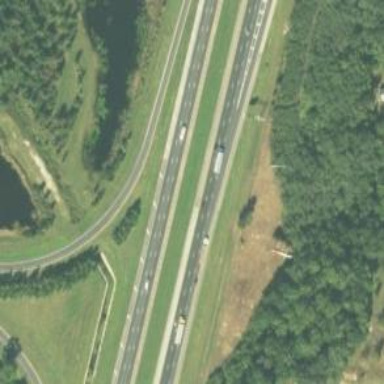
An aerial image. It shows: Motorway junction.